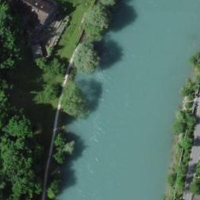
EUNIS habitat code: 56
Species observed at this site:
Artemisia vulgaris